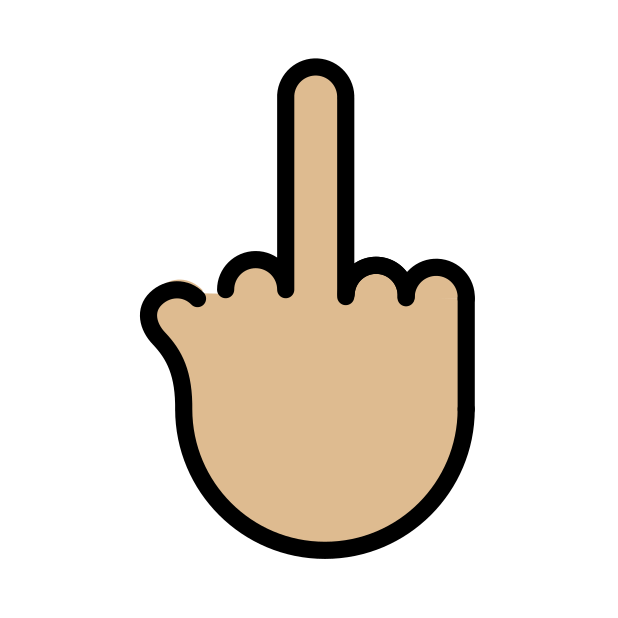
middle finger: medium-light skin tone